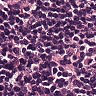
Metastatic tissue present: no